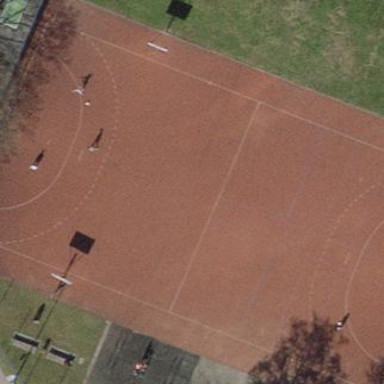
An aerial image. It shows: Handball pitch with tartan surface.